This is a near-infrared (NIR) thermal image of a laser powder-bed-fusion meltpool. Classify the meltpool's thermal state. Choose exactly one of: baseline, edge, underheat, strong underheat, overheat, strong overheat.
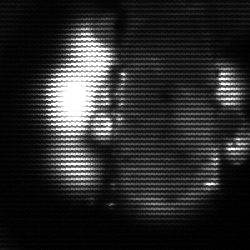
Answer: strong underheat